Here is the raw acceleration-versus-time signal recorded on a bearing housing. Classify the bearing condition as one of: normal, inner_race, outer_race, ball.
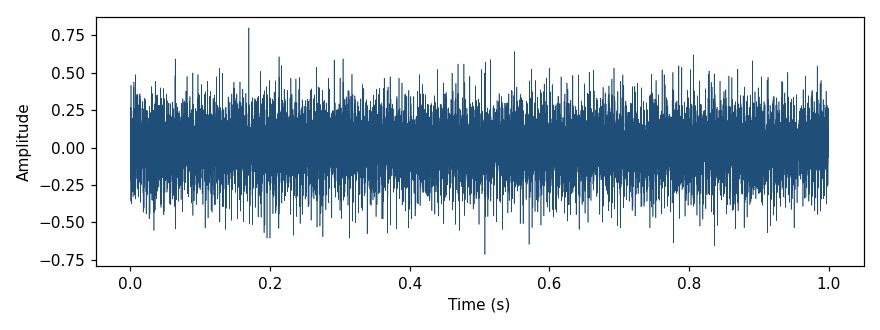
Answer: outer_race